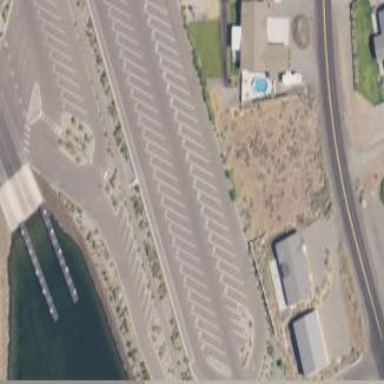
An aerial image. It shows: Parking area.